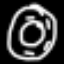
Label: donut